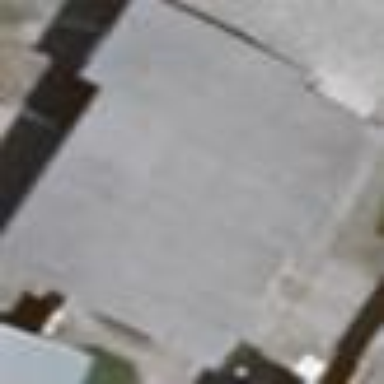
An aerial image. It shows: Commercial building with flat grey roof.